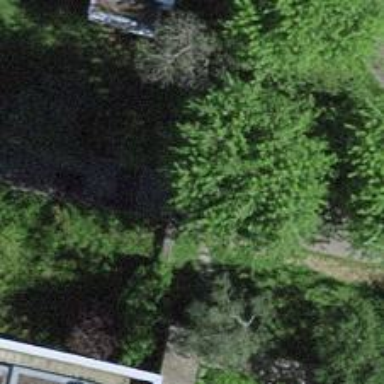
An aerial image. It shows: Paved footway.